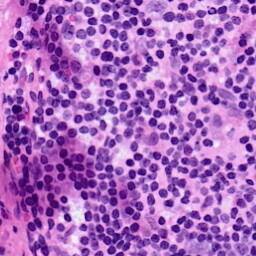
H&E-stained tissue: LymphNode